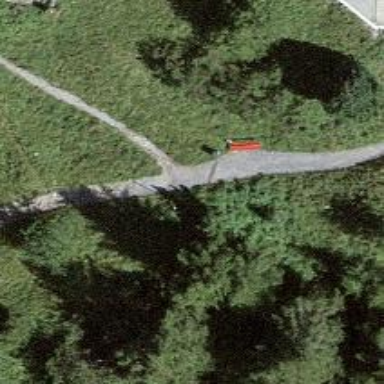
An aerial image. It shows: Bench.